Aerial crown-view tile of a tropical tree (Barro Colorado Island, Panama), acquired 20240813:
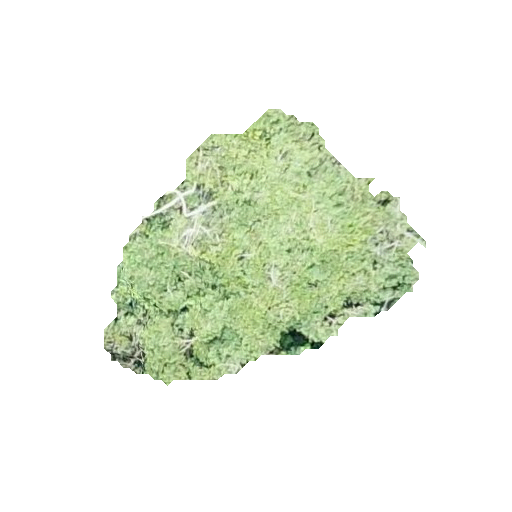
Species: Protium stevensonii
GBIF accepted scientific name: Tetragastris panamensis
Crown area: 83.431 m²